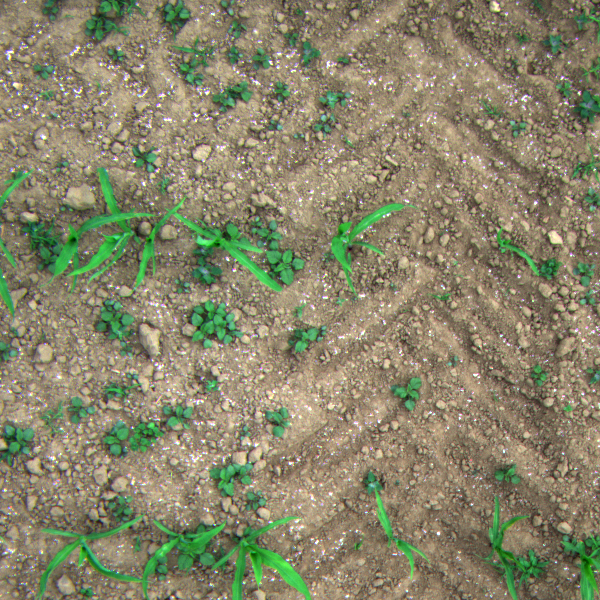
Acquisition date: 2023-06-06
Tile: 0460
Annotated plant instances:
label: amaranth
label: amaranth
label: maize
label: weed_other
label: maize
label: amaranth
label: maize
label: quickweed
label: amaranth
label: amaranth
label: amaranth
label: weed_other
label: maize
label: amaranth
label: maize
label: amaranth
label: amaranth
label: weed_other
label: amaranth
label: amaranth
label: maize
label: amaranth
label: barnyard_grass
label: weed_other
label: amaranth
label: amaranth
label: weed_other
label: amaranth
label: amaranth
label: amaranth
label: amaranth
label: amaranth
label: amaranth
label: amaranth
label: weed_other
label: amaranth
label: amaranth
label: weed_other
label: maize
label: amaranth
label: barnyard_grass
label: amaranth
label: amaranth
label: barnyard_grass
label: amaranth
label: barnyard_grass
label: weed_other
label: barnyard_grass
label: quickweed
label: barnyard_grass
label: amaranth
label: amaranth
label: amaranth
label: amaranth
label: amaranth
label: amaranth
label: weed_other
label: amaranth
label: amaranth
label: amaranth
label: amaranth
label: weed_other
label: amaranth
label: amaranth
label: weed_other
label: amaranth
label: amaranth
label: amaranth
label: barnyard_grass
label: amaranth
label: amaranth
label: barnyard_grass
label: amaranth
label: barnyard_grass
label: barnyard_grass
label: amaranth
label: amaranth
label: barnyard_grass
label: barnyard_grass
label: weed_other
label: amaranth
label: barnyard_grass
label: quickweed
label: weed_other
label: amaranth
label: maize
label: amaranth
label: amaranth
label: amaranth
label: weed_other
label: weed_other
label: amaranth
label: amaranth
label: amaranth
label: amaranth
label: amaranth
label: barnyard_grass
label: amaranth
label: maize
label: amaranth
label: weed_other
label: amaranth
label: amaranth
label: amaranth
label: amaranth
label: weed_other
label: barnyard_grass
label: amaranth
label: weed_other
label: amaranth
label: amaranth
label: weed_other
label: maize
label: amaranth
label: weed_other
label: quickweed
label: amaranth
label: barnyard_grass
label: barnyard_grass
label: maize
label: maize
label: maize
label: amaranth
label: quickweed
label: amaranth
label: weed_other
label: amaranth
label: amaranth
label: amaranth
label: barnyard_grass
label: amaranth
label: amaranth
label: amaranth
label: amaranth
label: amaranth
label: weed_other
label: weed_other
label: amaranth